Field crop: maize
Growth stage: 2
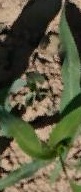
Species: maize